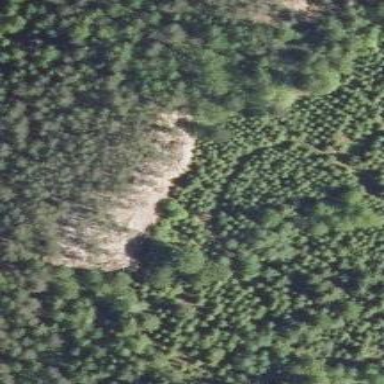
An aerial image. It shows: Cliff in nature.